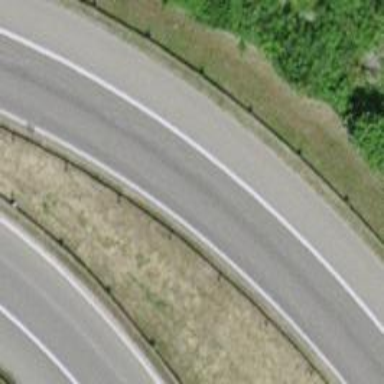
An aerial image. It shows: Asphalt motorway link.